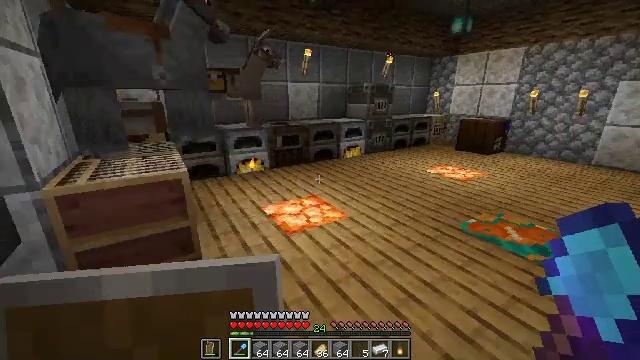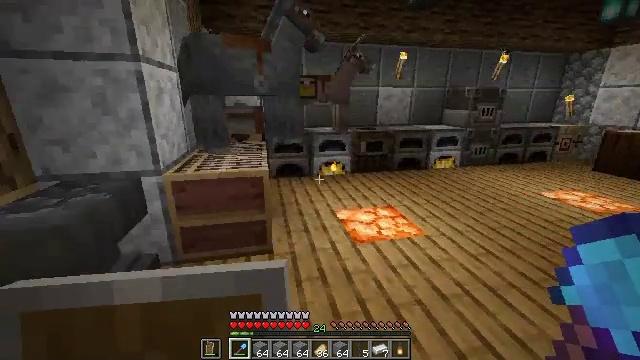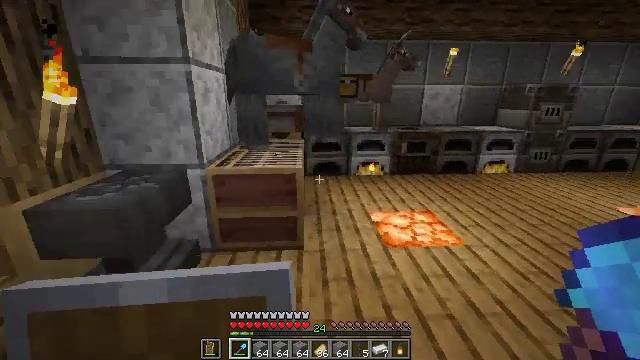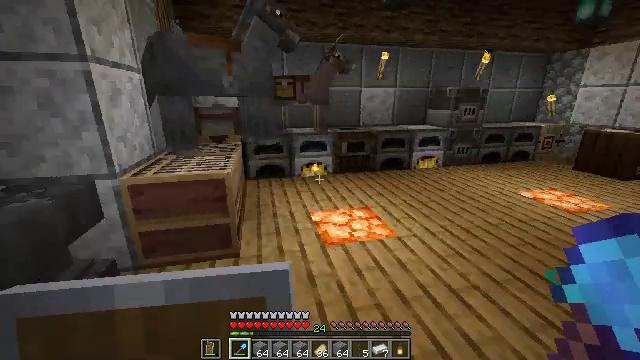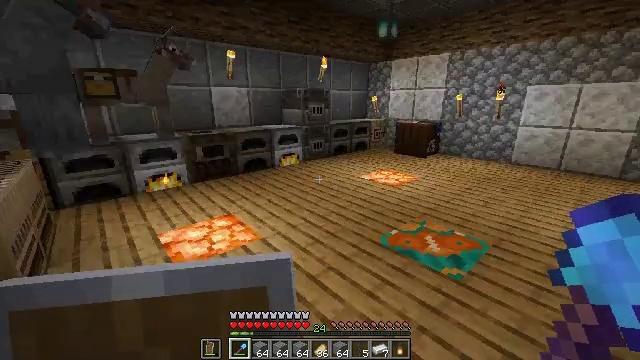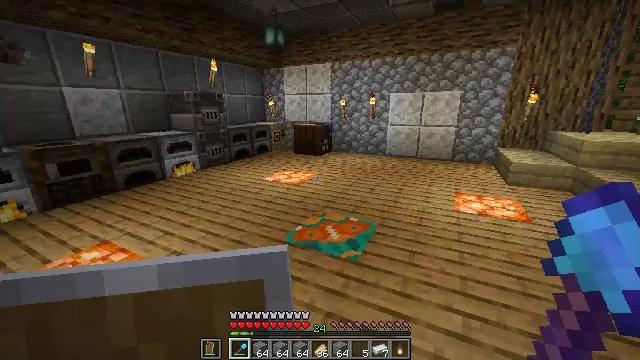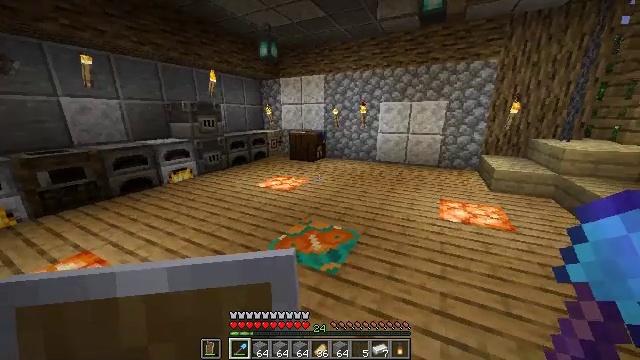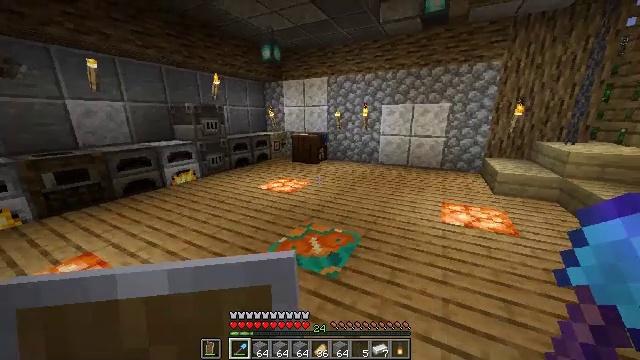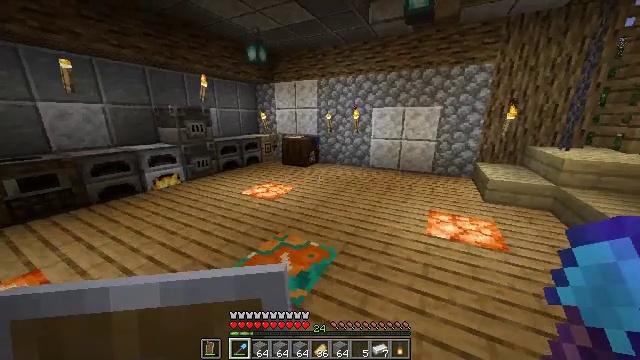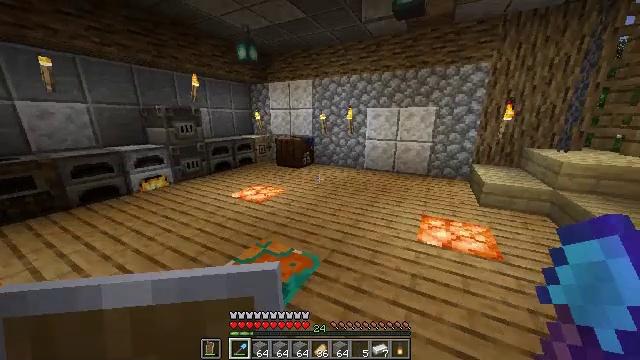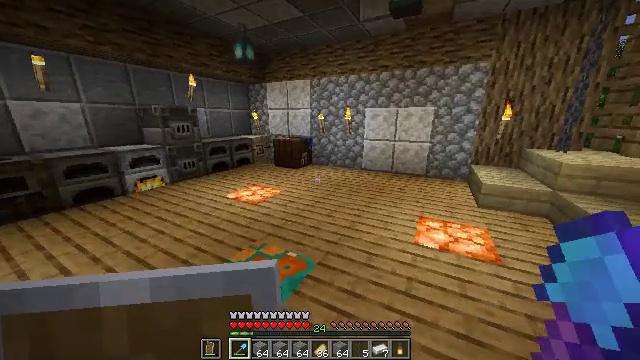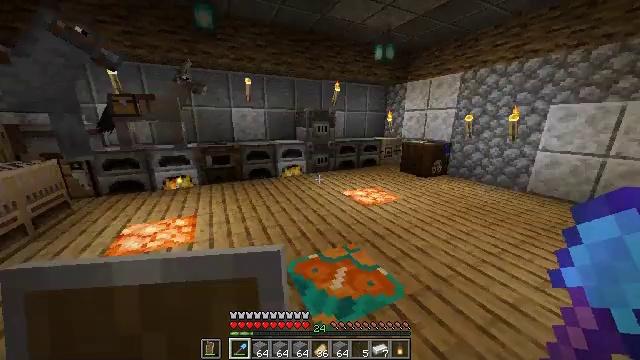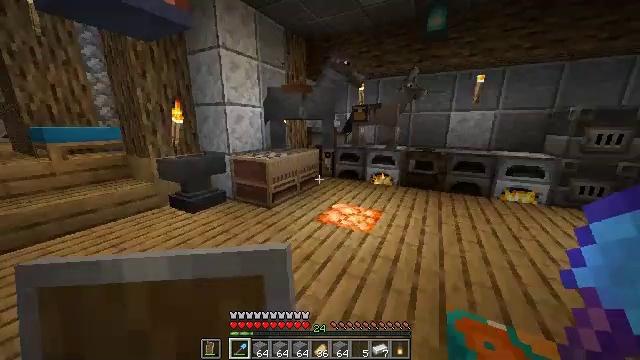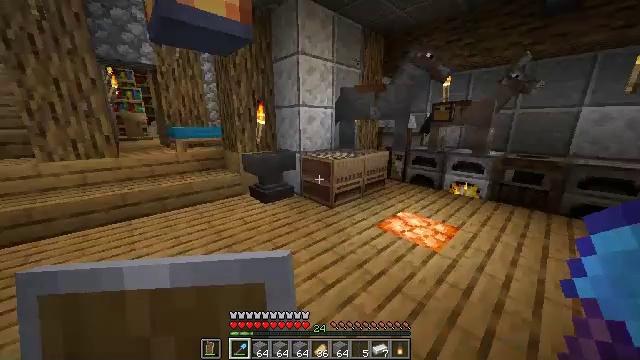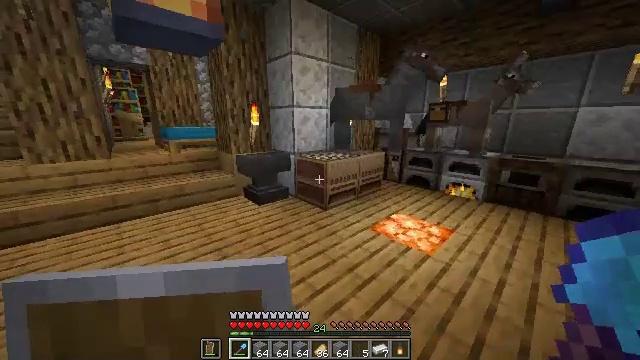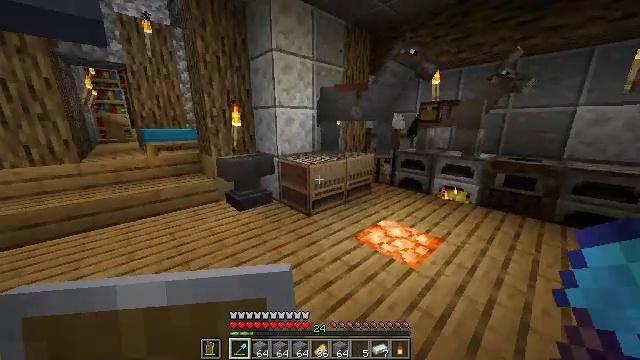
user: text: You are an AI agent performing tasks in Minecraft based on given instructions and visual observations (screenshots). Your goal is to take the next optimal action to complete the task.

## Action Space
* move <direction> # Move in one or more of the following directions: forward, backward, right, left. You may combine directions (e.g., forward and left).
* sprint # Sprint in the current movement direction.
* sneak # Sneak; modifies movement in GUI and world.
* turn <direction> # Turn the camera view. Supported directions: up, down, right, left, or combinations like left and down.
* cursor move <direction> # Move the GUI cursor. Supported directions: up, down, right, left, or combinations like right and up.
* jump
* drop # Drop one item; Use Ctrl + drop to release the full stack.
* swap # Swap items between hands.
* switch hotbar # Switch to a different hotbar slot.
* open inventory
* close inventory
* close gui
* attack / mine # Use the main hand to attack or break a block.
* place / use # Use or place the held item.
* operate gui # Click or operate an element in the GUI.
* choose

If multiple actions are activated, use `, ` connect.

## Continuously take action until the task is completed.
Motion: motion action
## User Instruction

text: Create a polished diorite slab at the crafting table.
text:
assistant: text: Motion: move right, turn left
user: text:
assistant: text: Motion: move right, turn left
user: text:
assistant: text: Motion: move right, turn right
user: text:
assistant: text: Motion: move forward and move right, turn right
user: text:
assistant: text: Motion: move forward and move right, turn right
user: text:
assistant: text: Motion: move forward and move right
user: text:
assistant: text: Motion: move forward and move right
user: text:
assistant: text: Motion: move forward and move right
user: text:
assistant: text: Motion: move forward and move right
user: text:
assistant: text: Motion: move forward and move right
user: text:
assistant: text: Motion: move forward and move right, turn left
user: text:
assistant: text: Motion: move forward and move right, turn left and up
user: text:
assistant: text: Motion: move forward and move right, turn left
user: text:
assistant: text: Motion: move forward and move right
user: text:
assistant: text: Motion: move forward and move right
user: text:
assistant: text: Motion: move forward and move right
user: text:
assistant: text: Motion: move forward
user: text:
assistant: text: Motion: move forward, turn left and down
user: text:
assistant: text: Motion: move forward and move left, turn left
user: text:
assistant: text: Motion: move forward and move left, turn left
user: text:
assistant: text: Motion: move forward and move left, turn right and down
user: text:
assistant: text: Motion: move forward
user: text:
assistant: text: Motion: move forward
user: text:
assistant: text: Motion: move forward and move right, turn left and up
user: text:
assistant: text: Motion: move forward and move right, turn right and up
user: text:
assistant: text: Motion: move forward and move right, turn right and down
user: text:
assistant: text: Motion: move forward and move right, turn right
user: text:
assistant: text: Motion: move forward and move right, turn left
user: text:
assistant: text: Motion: move forward and move right, turn left
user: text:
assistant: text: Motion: move forward and move right